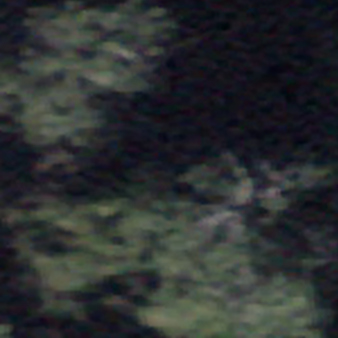
Label: other